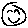
Label: smiley face